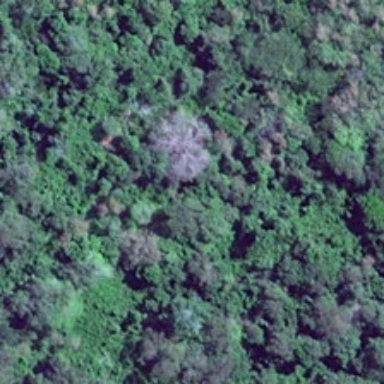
This piece of the forest is yellow green and dense .